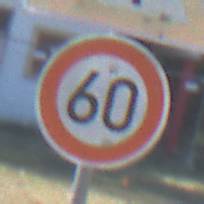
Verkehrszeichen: Geschwindigkeit60
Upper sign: EinseitigVerengteFahrbahnLinks
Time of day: MorningAfternoon
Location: Outdoor (Suburban)
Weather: PartlyCloudy
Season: NotSpecified
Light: Natural